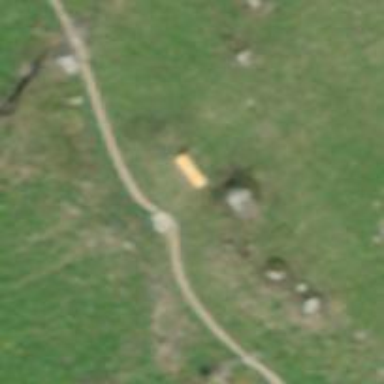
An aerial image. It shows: Bench.